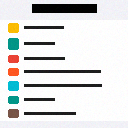
Screen state: on